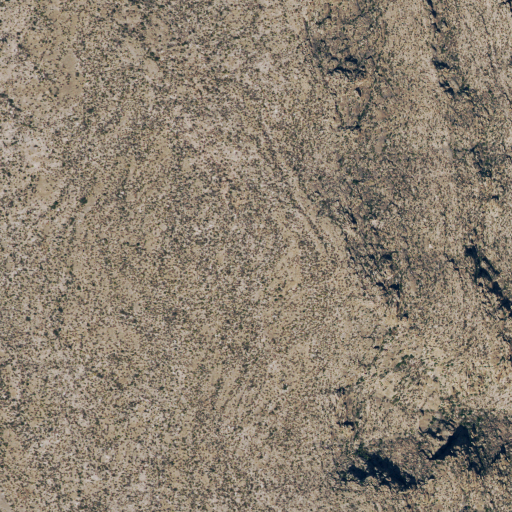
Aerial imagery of mountain in Texas named Sierra Larga containing only shrub